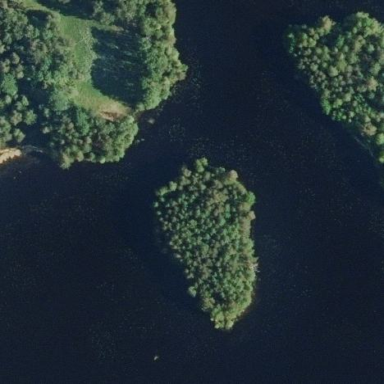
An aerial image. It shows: Island covered in forest.